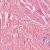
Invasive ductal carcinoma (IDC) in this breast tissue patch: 0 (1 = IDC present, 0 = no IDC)